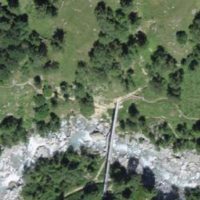
EUNIS habitat code: 26
Species observed at this site:
Clinopodium vulgare
Berberis vulgaris